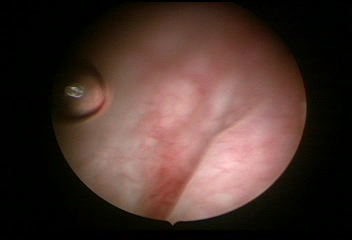
Modality: WLC
Class: Normal mucosa
Bladder cancer association: No